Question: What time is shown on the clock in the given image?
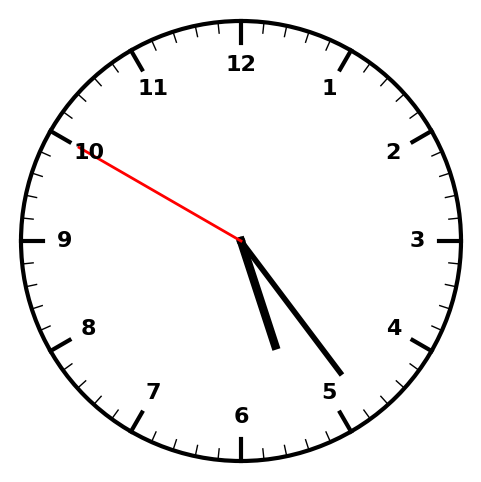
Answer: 05:23:50